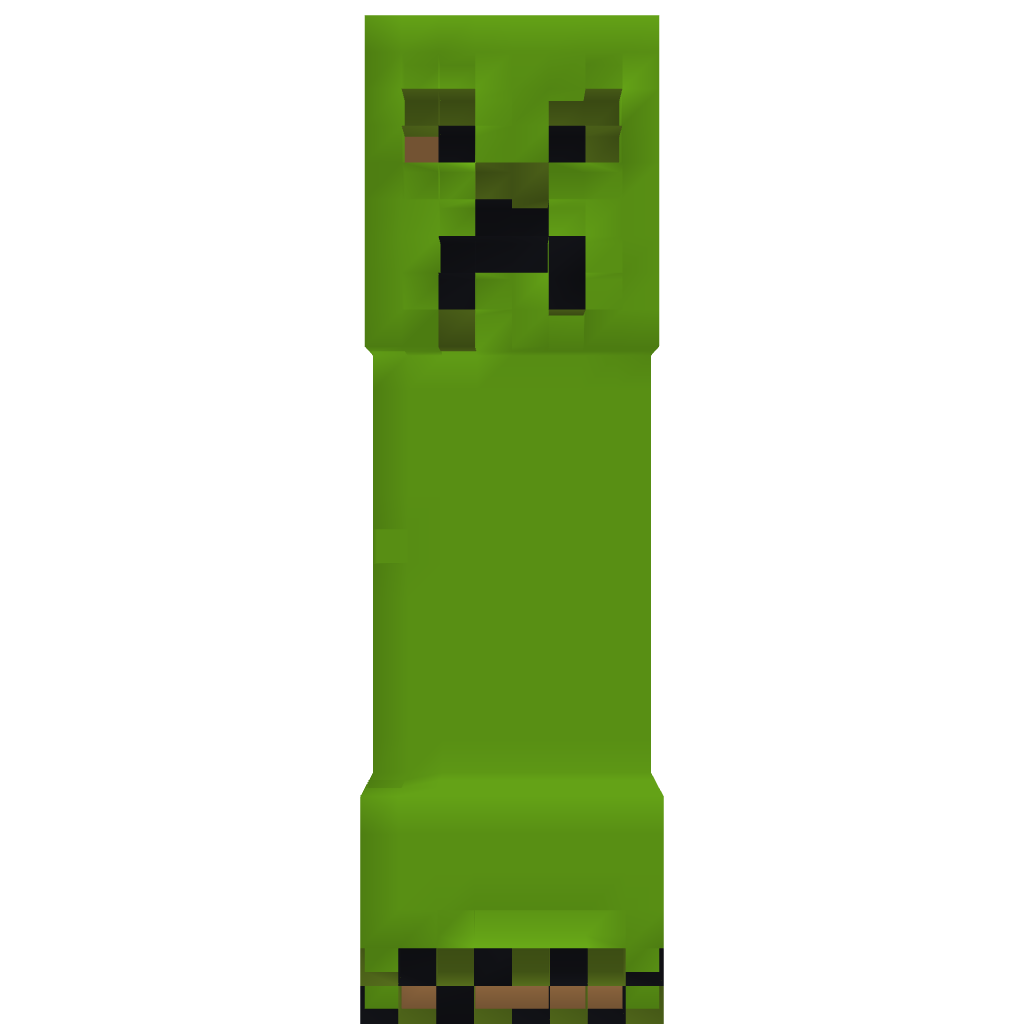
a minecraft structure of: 3D Creeper